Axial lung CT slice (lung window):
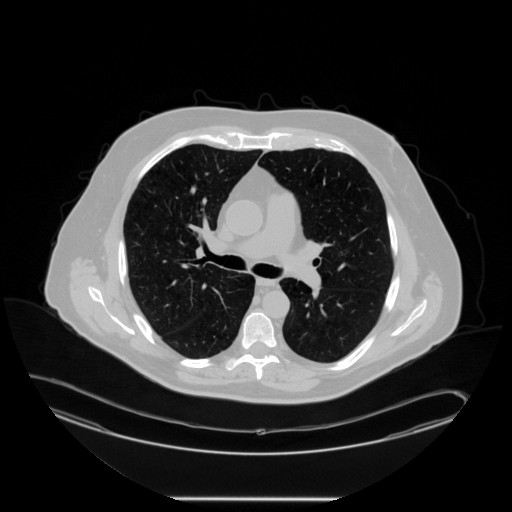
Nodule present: no